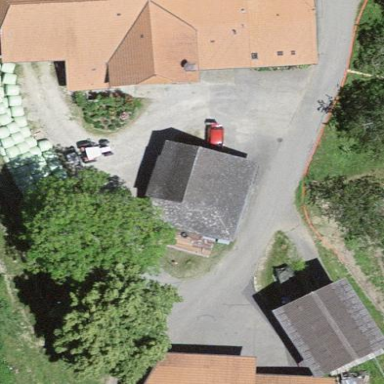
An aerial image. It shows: Rural barn.